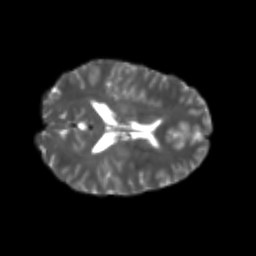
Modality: T2w
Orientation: axial
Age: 24
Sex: female
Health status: healthy
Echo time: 0.074 s